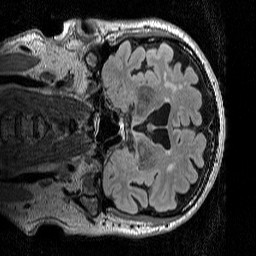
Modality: T2w
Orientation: coronal
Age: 73
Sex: male
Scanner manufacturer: siemens
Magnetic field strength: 3 T
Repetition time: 5 s
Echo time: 0.386 s